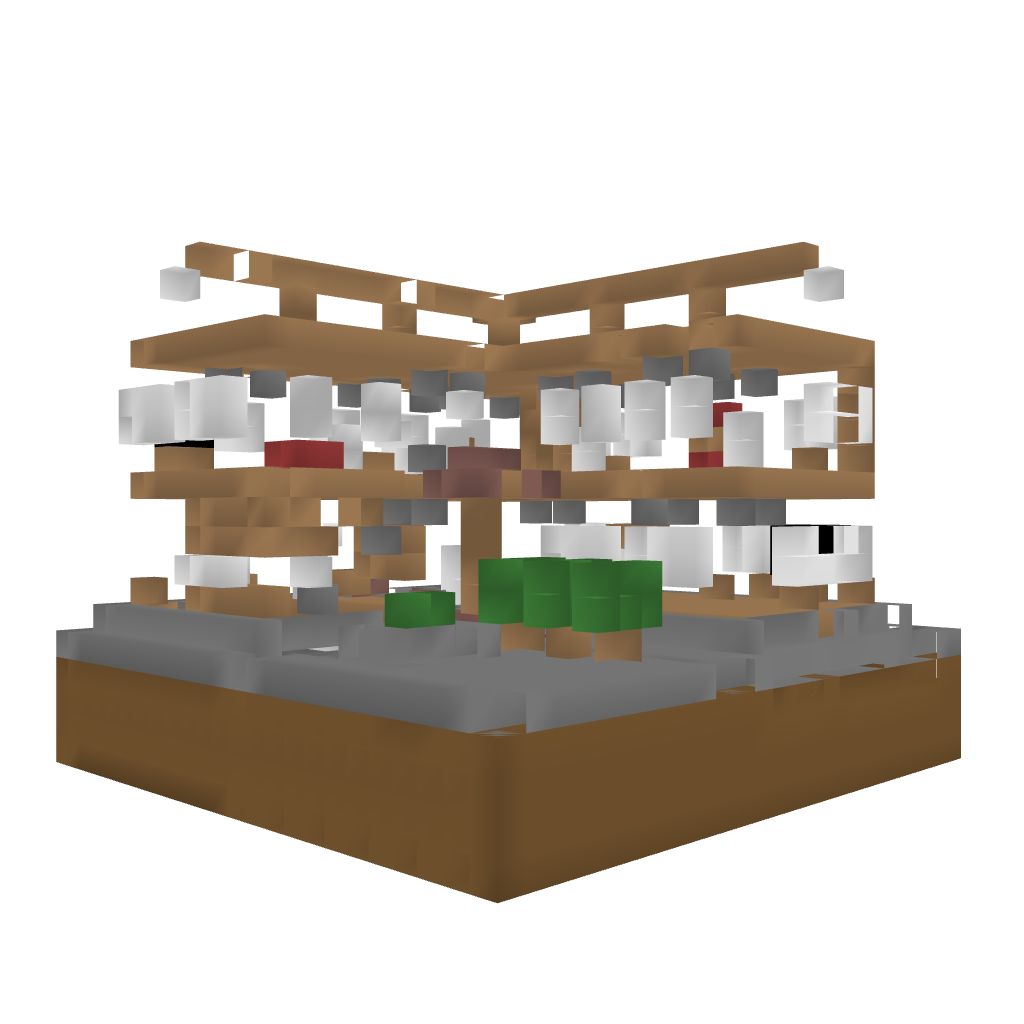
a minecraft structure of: Middle-class Modern L-shaped House bad low quality